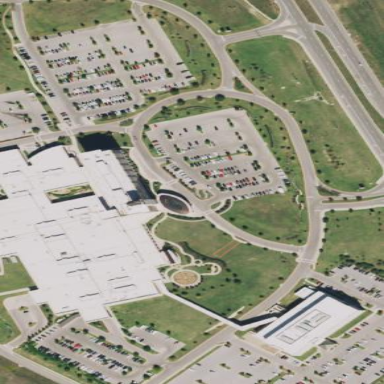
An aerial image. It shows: Healthcare facility identified as hospital.